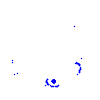
Particle: proton